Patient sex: M
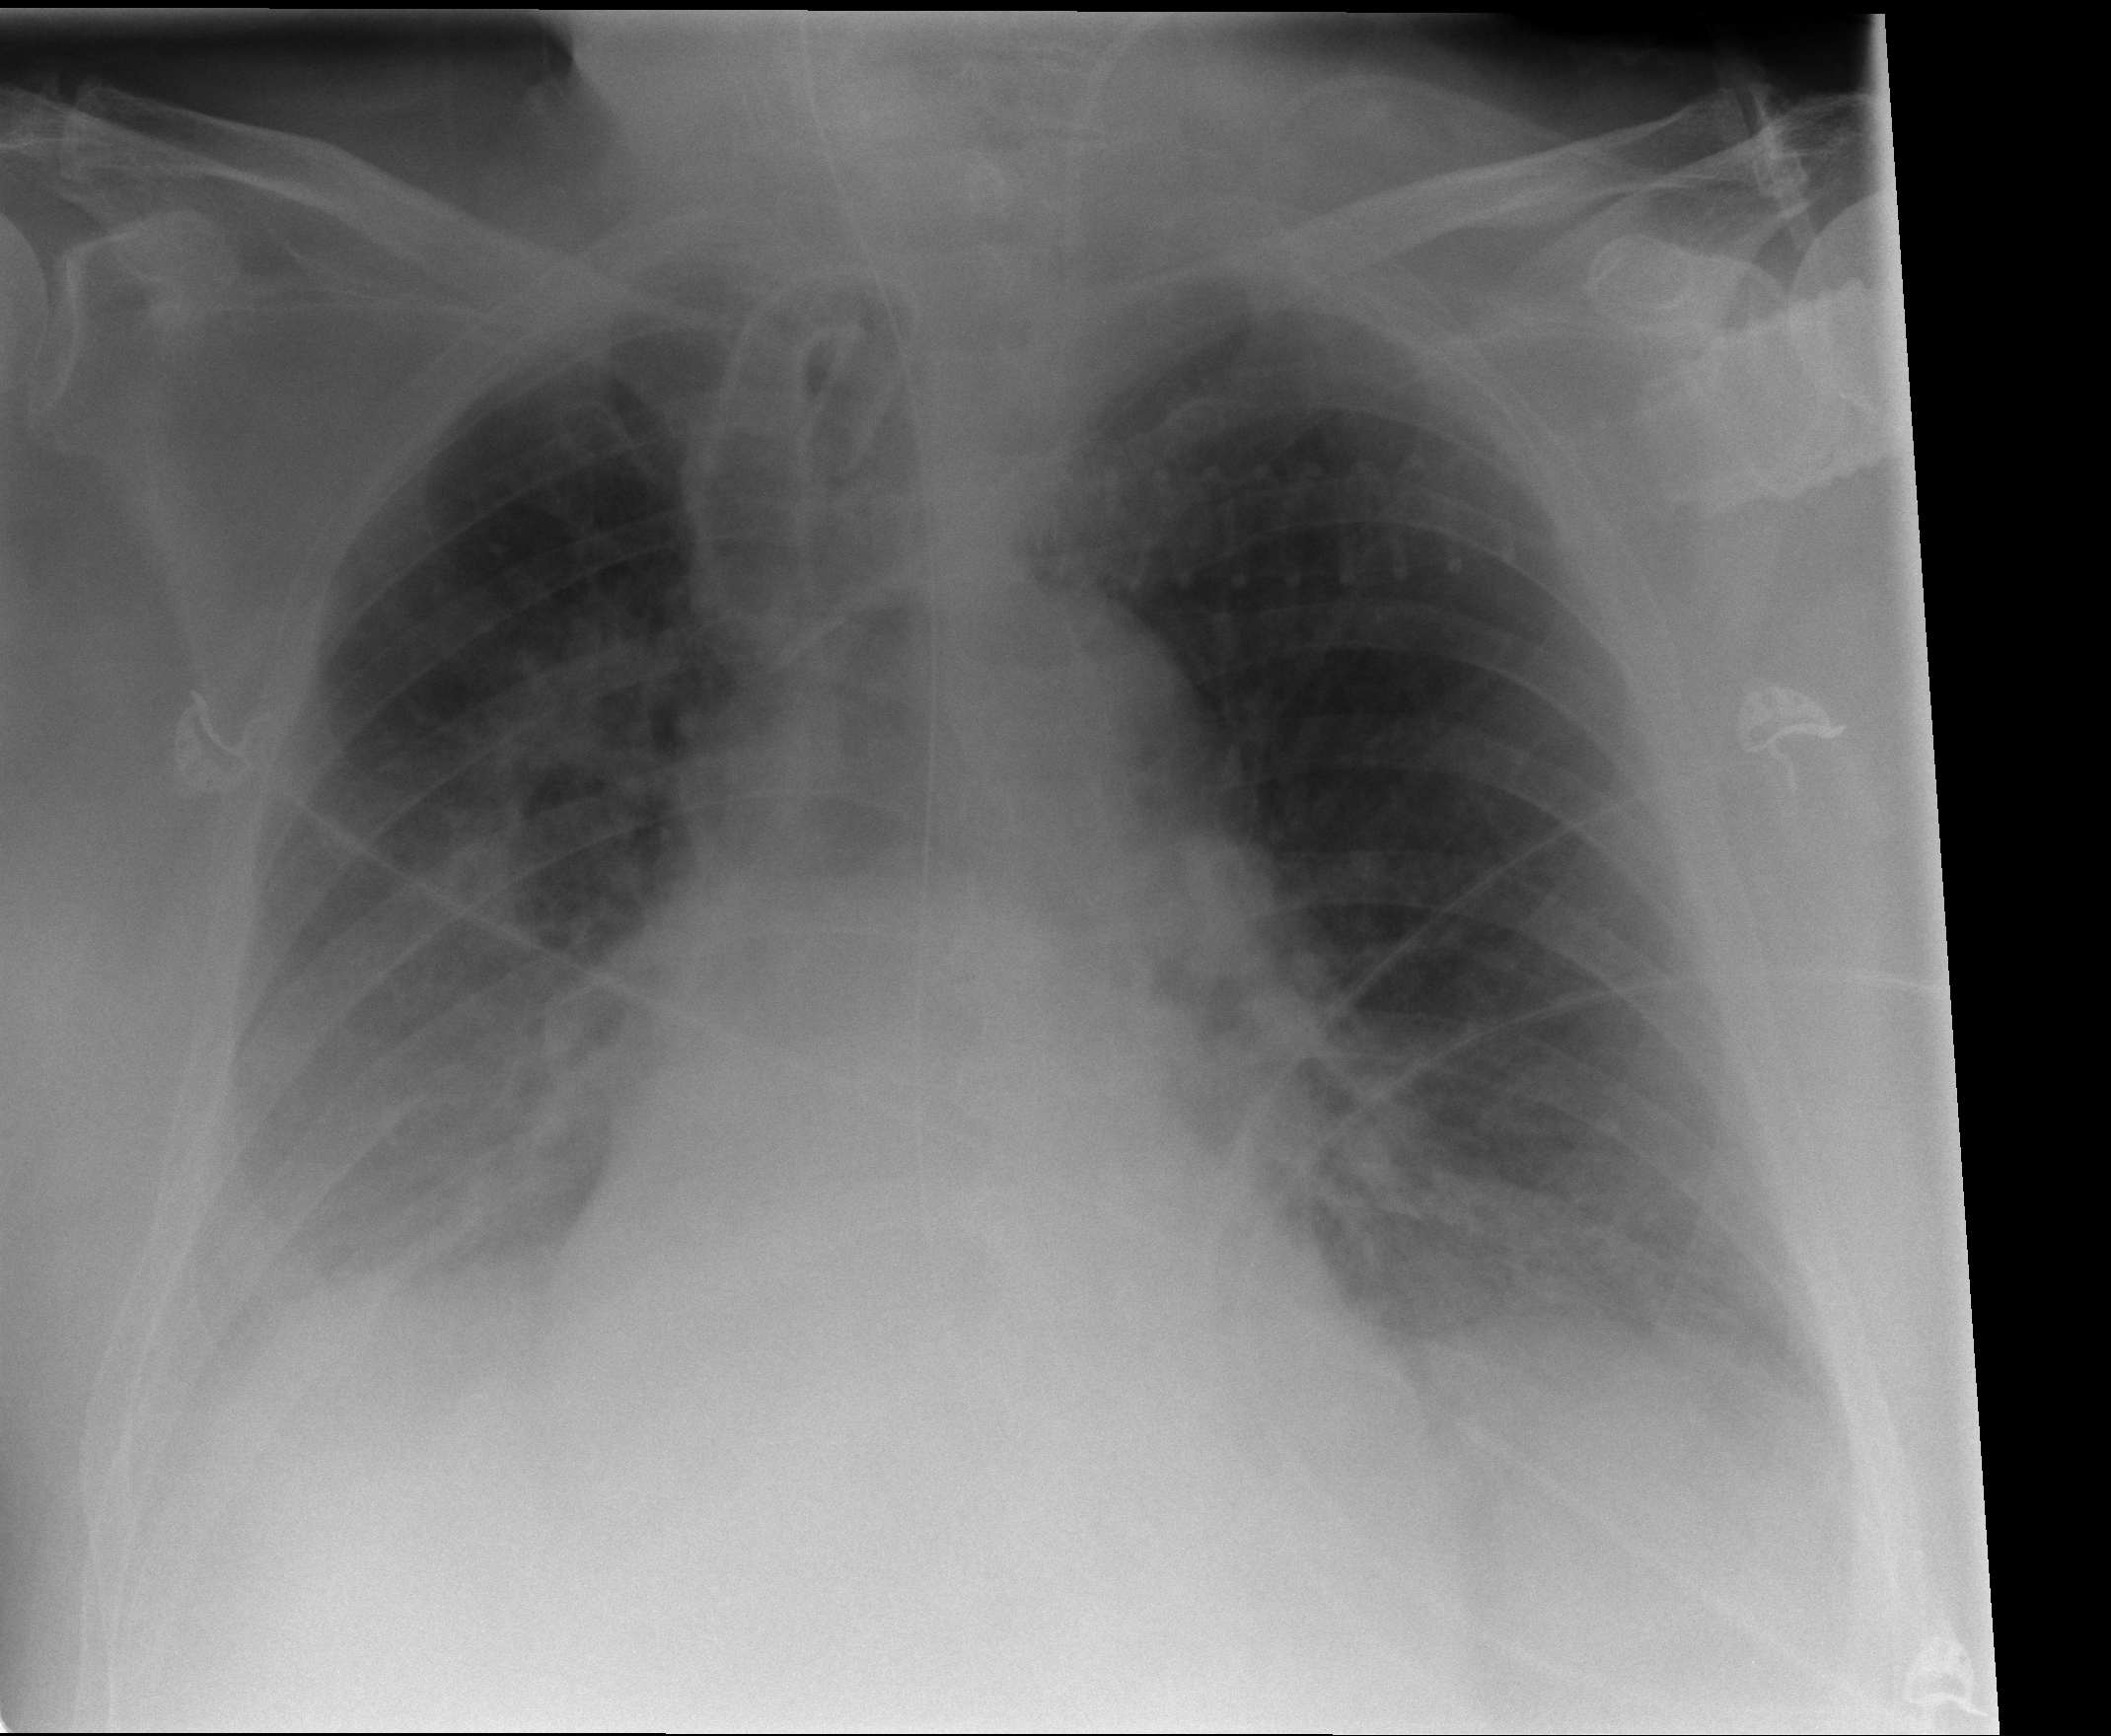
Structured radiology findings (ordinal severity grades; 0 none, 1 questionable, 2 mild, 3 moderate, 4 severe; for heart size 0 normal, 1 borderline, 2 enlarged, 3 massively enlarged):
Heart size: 2
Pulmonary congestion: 2
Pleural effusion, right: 2
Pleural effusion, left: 2
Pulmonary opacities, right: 1
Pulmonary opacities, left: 1
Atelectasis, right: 2
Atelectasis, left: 2